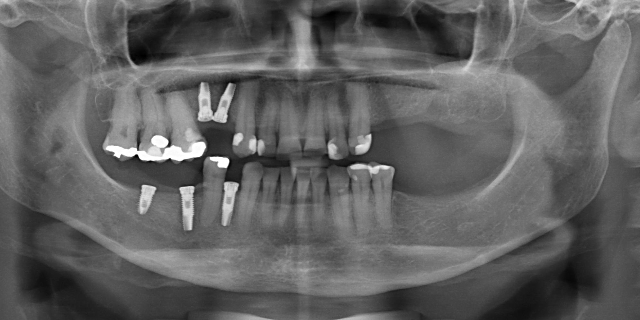
adult